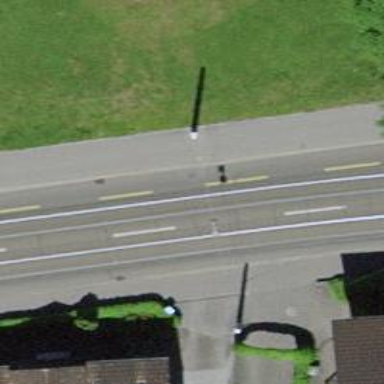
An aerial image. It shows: Tram level crossing on the railway.